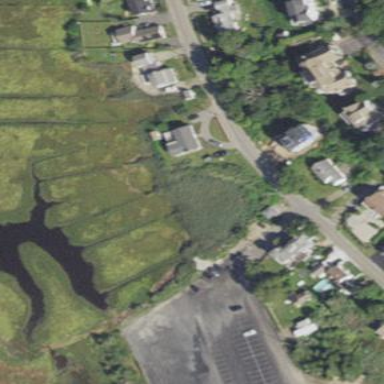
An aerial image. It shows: Wetland area dominated by reedbeds.